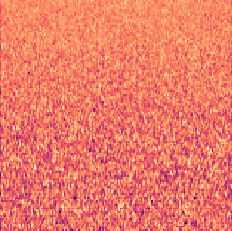
Sound class: Helicopter